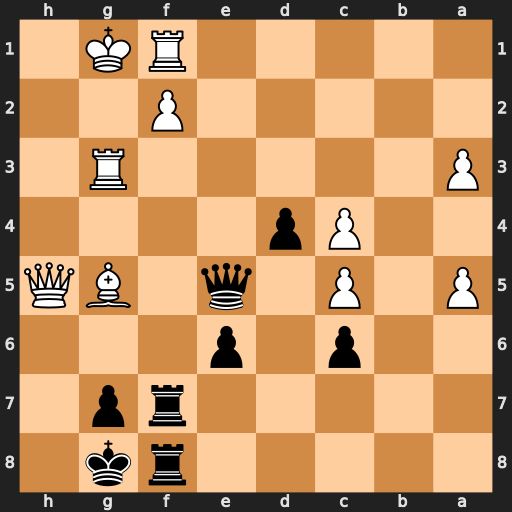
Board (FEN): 5rk1/5rp1/2p1p3/P1P1q1BQ/2Pp4/P5R1/5P2/5RK1
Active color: b
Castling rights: -
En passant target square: -
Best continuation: Qxg3+ fxg3 Rxf1+ Kg2 R8f2+ Kh3 Rh1+ Kg4 Rxh5